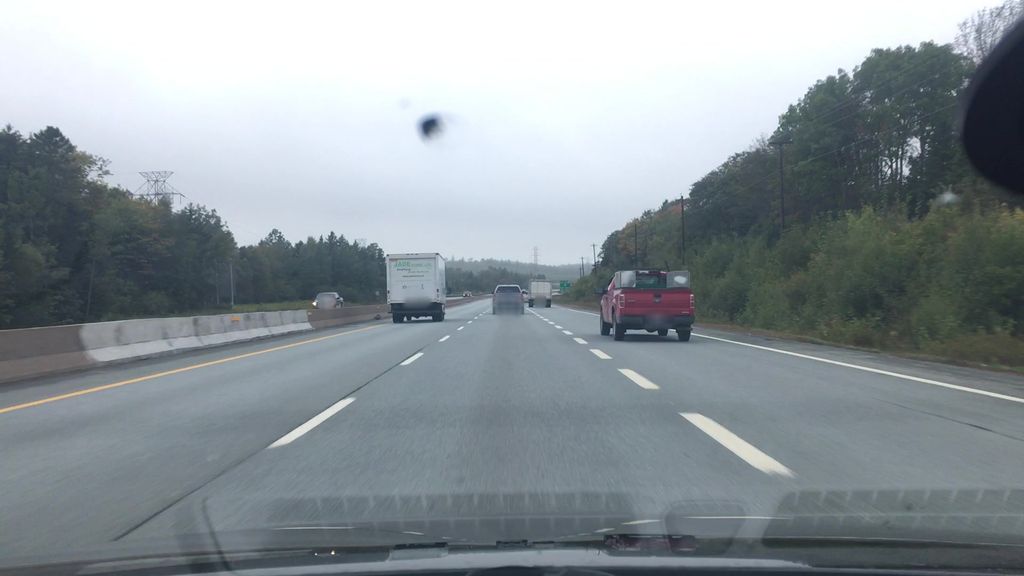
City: halifax